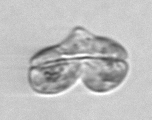
Label: Karenia